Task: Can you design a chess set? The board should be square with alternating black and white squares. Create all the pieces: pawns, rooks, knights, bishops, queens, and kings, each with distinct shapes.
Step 4841:
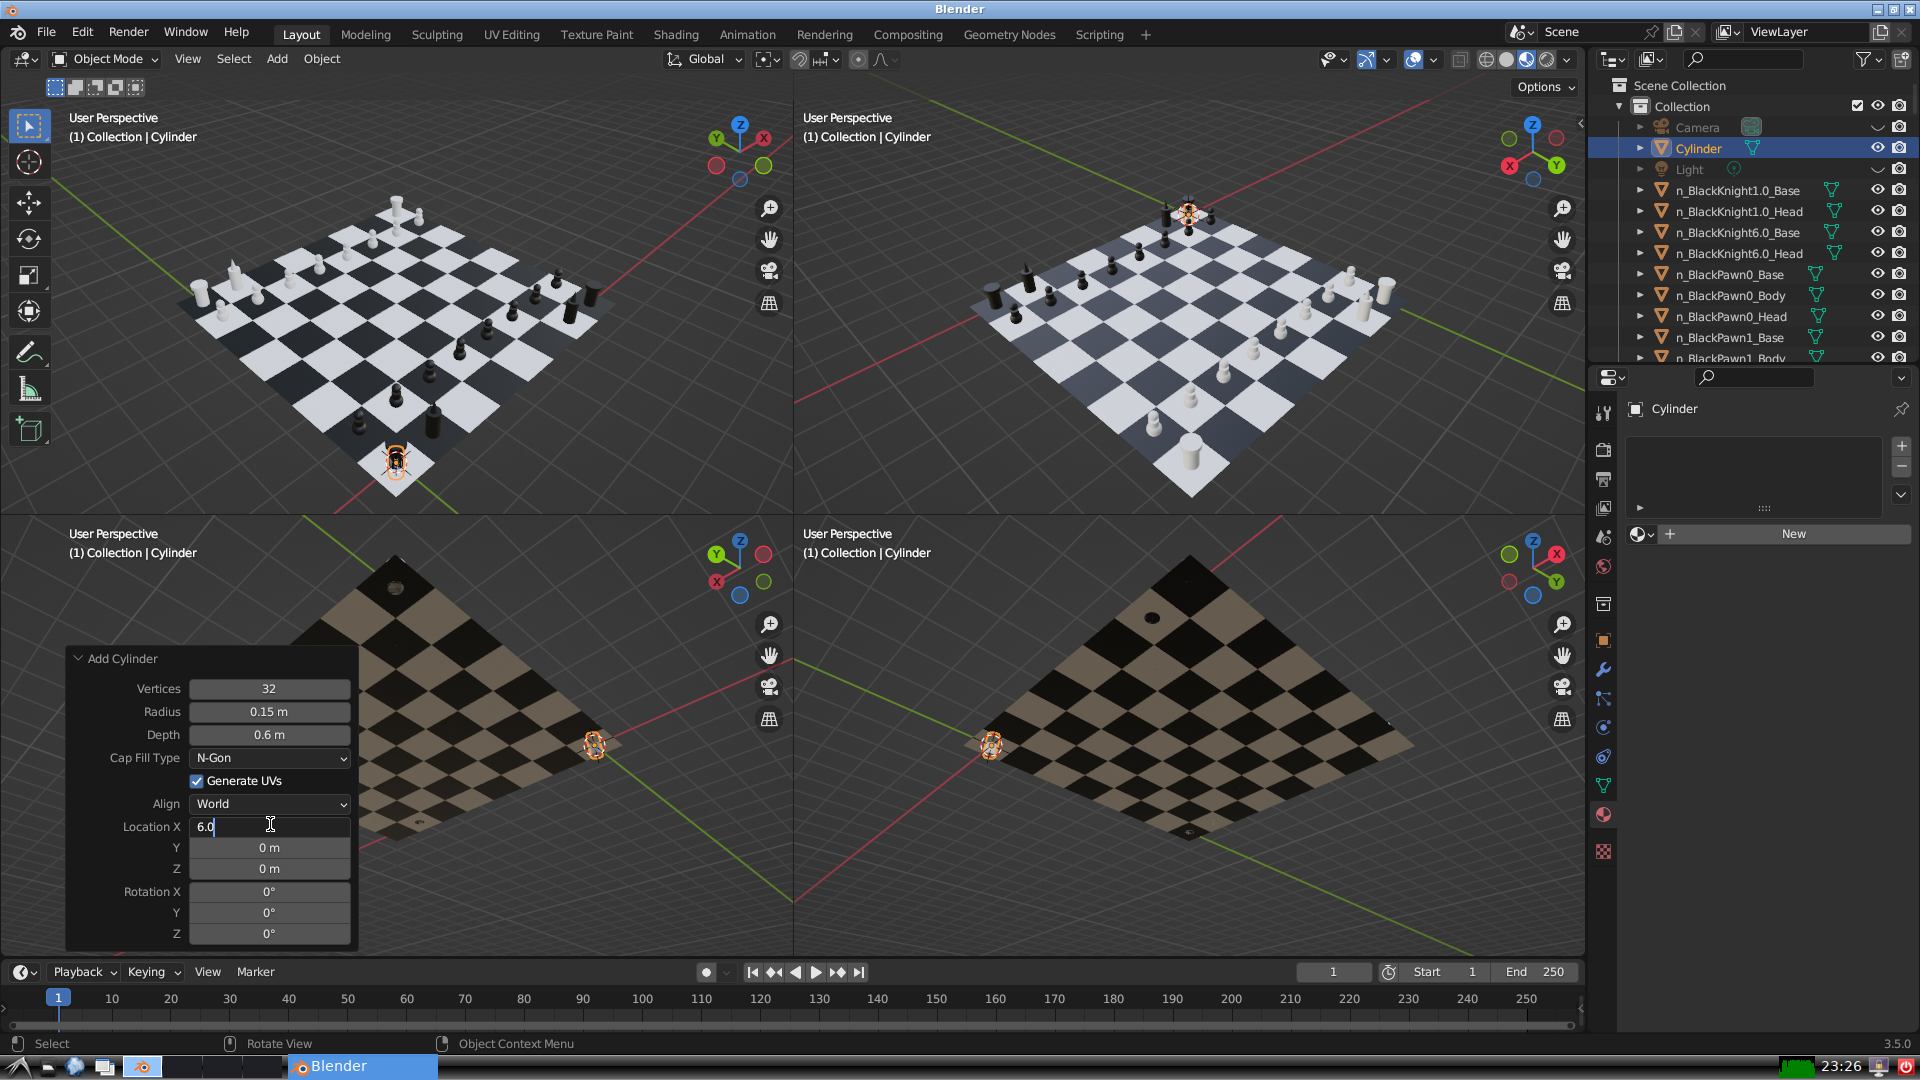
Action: {"key_press": ['Return']}